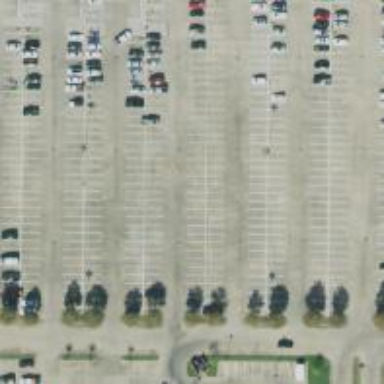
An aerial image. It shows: Parking space.